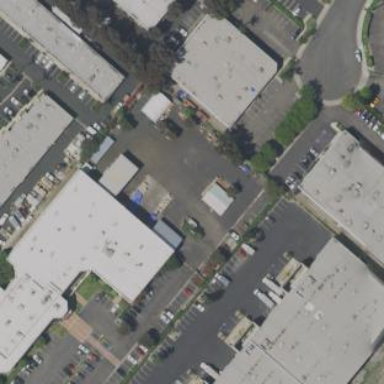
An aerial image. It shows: Commercial building.